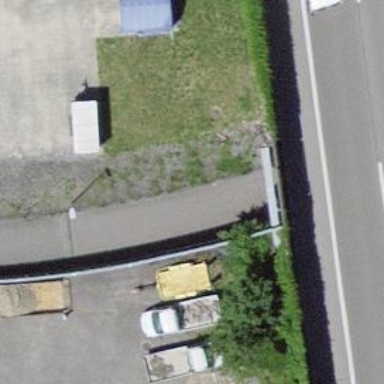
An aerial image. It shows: Cycle barrier.